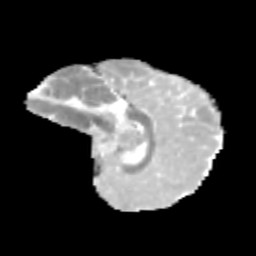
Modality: MD
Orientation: sagittal
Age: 9
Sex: female
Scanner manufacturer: siemens
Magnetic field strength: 3 T
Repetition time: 3.8 s
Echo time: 0.07 s